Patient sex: M
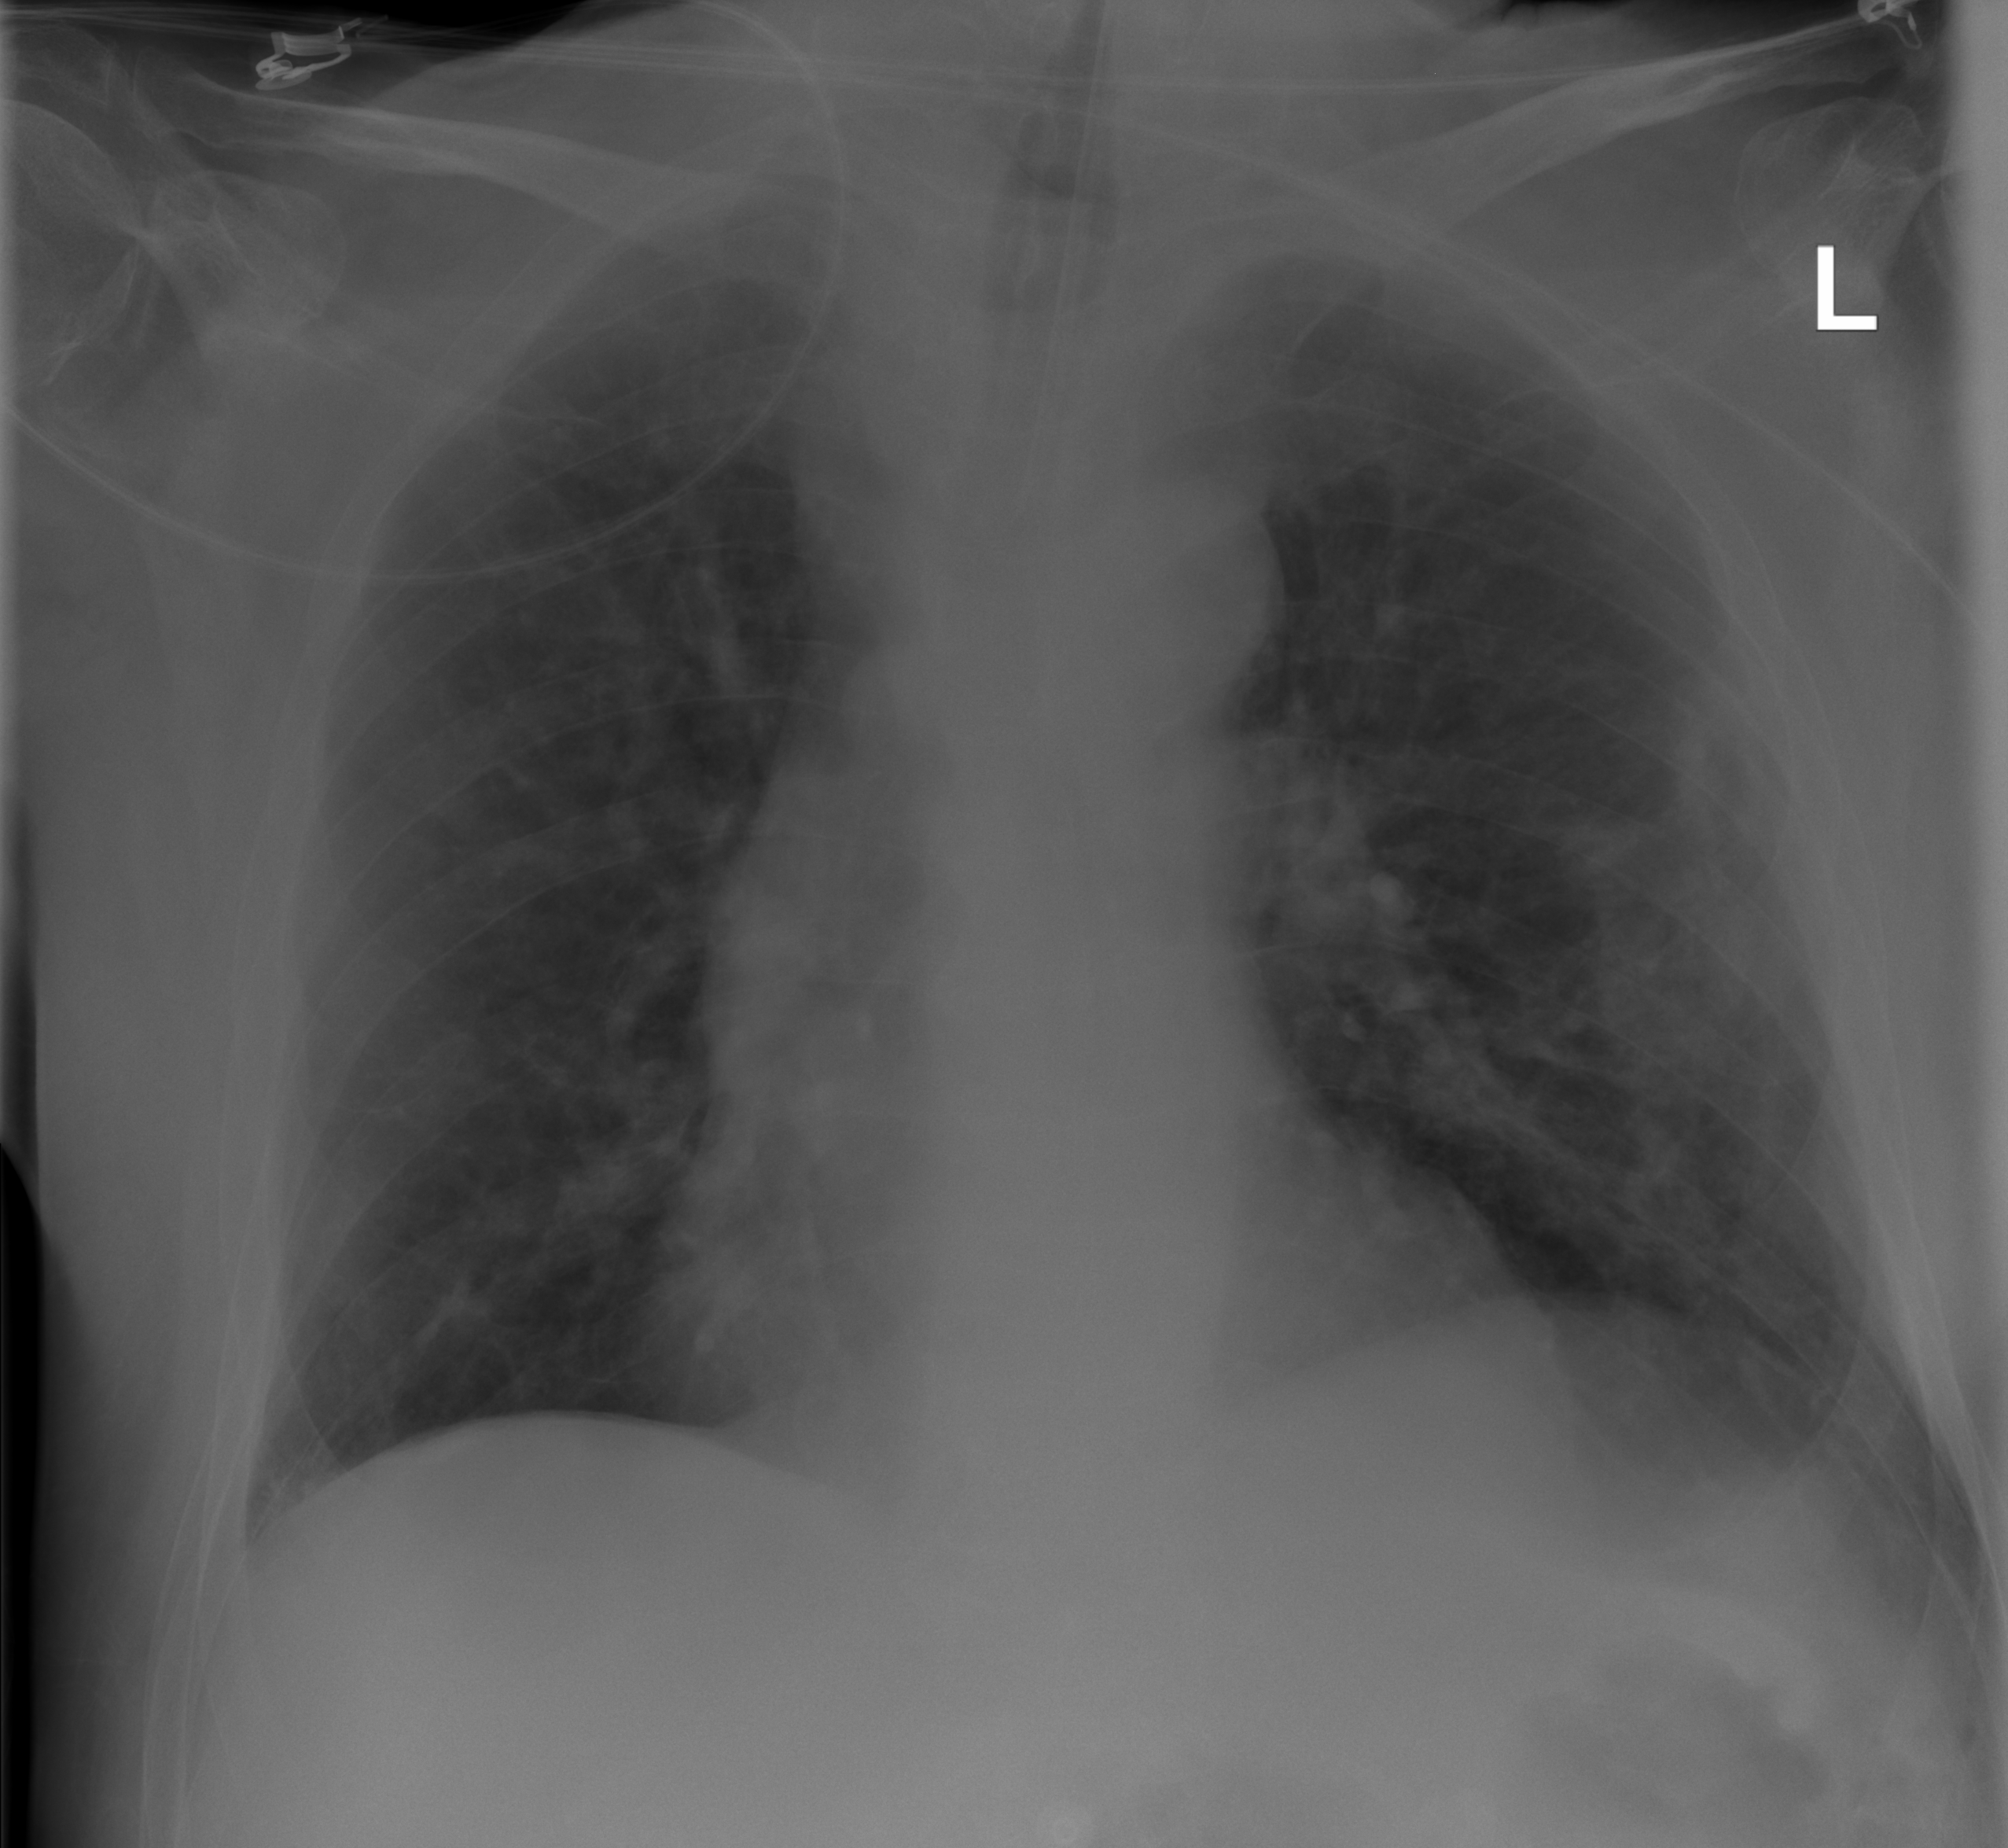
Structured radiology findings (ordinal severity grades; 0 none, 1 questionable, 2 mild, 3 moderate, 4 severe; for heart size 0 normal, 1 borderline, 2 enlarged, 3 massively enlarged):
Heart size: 0
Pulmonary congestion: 2
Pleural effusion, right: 0
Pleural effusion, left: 2
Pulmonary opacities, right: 2
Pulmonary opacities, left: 2
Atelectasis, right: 0
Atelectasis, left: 2